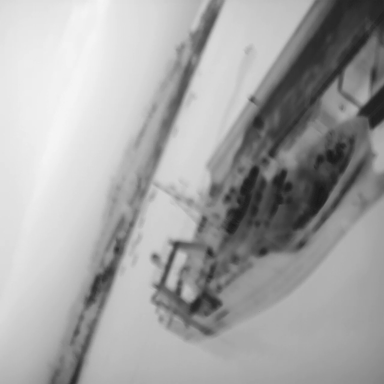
There are two objects shown in the infrared image, including a container_ship, and a canoe.